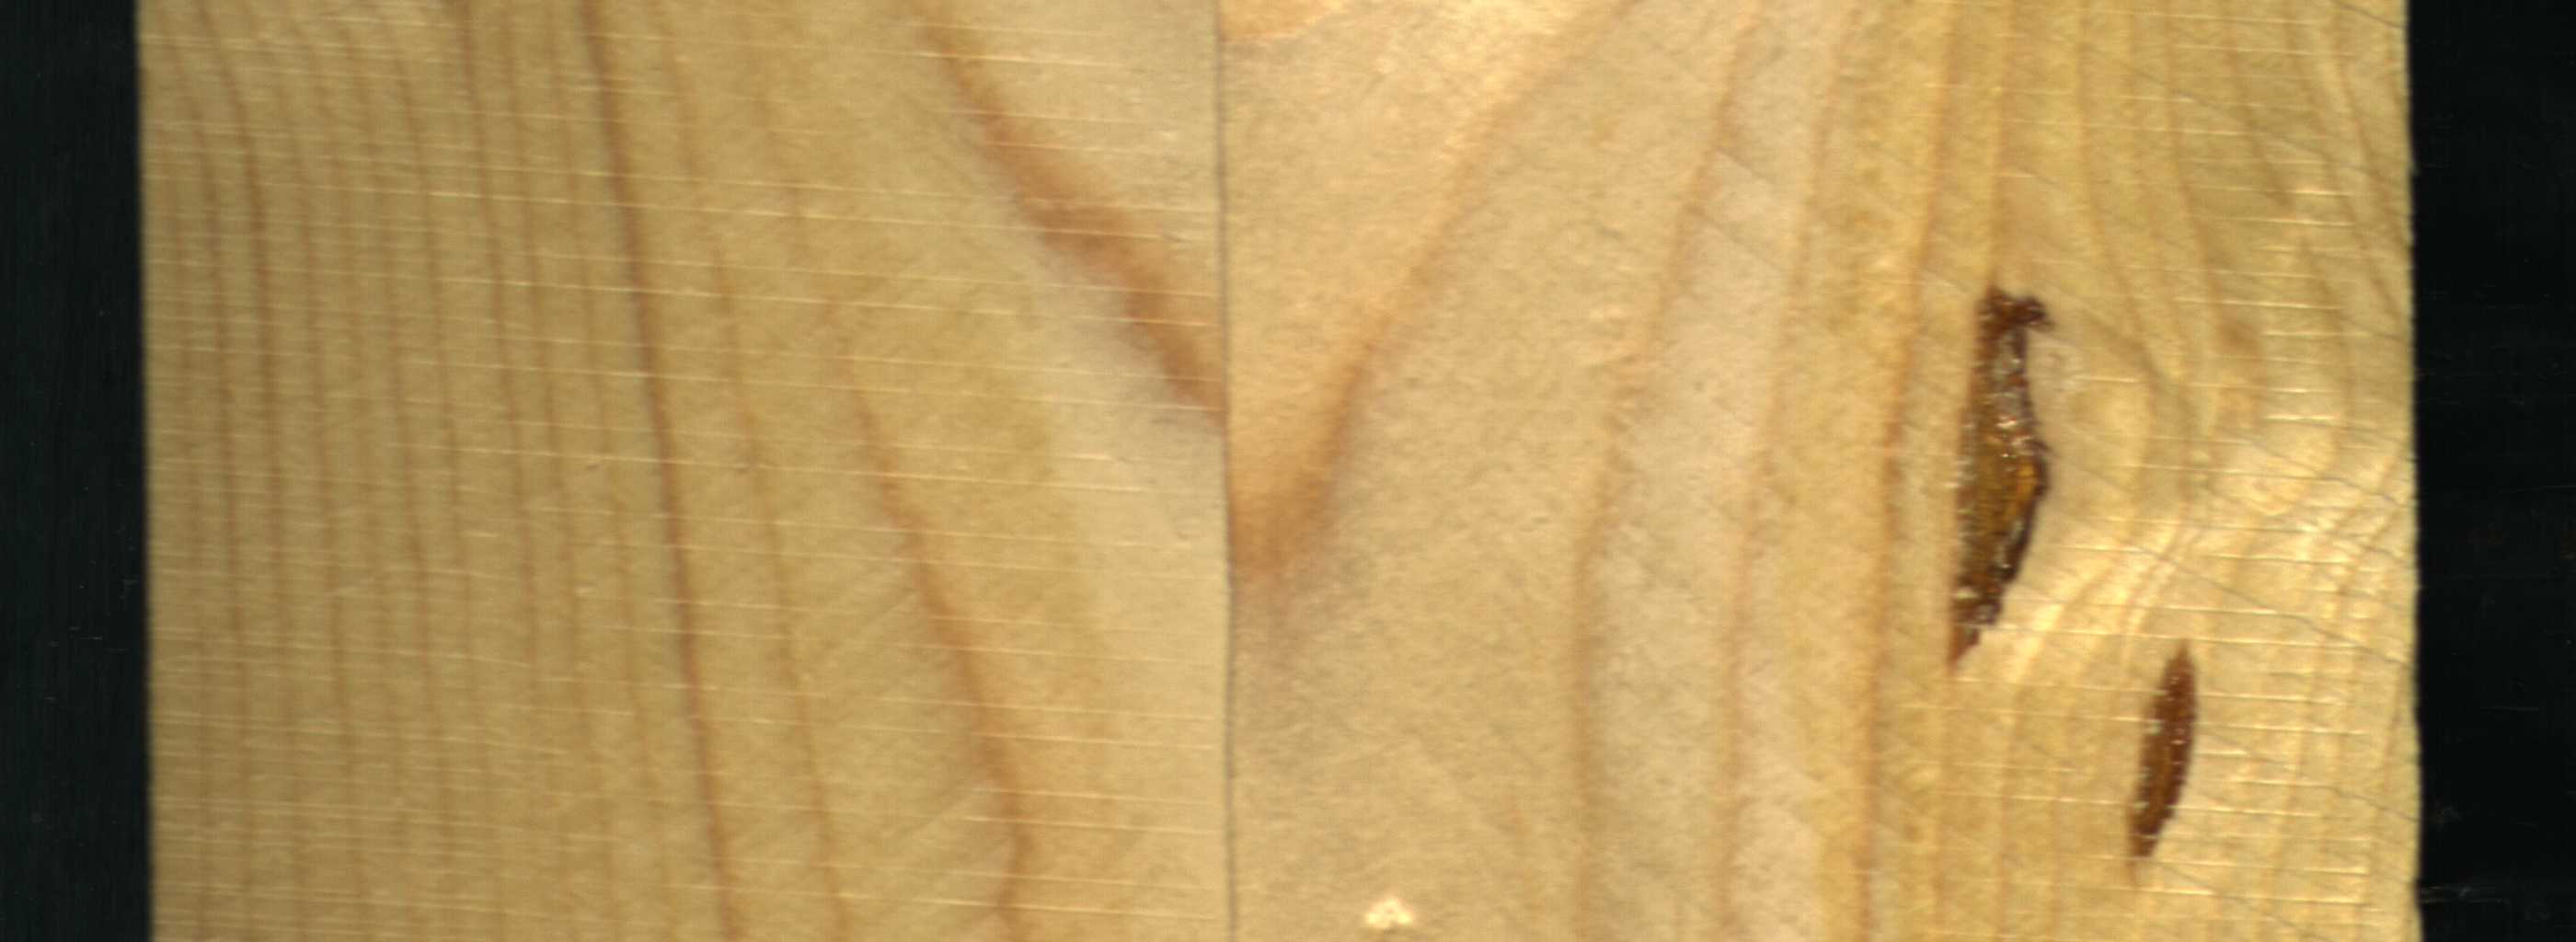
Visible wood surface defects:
resin
resin